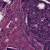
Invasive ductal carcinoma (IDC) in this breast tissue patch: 1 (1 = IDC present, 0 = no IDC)